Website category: sports
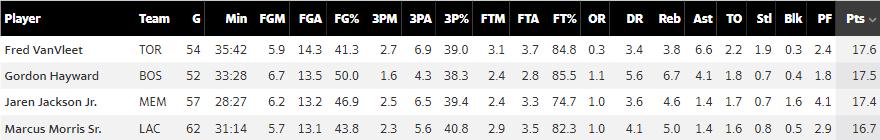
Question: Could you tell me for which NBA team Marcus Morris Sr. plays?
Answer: LAC

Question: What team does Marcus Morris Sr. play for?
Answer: LAC

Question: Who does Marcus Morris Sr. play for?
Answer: LAC

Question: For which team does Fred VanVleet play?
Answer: TOR

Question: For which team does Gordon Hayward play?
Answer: BOS

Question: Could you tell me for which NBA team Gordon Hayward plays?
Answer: BOS

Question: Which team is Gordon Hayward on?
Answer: BOS

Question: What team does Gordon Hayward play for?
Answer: BOS

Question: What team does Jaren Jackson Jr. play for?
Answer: MEM

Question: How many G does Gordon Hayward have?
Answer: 52

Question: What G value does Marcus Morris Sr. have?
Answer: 62

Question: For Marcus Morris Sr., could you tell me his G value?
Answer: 62

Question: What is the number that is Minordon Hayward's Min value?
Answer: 33:28

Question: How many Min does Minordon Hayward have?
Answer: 33:28

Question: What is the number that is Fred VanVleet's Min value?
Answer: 35:42

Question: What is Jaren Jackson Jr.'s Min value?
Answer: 28:27

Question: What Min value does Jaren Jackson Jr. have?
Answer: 28:27

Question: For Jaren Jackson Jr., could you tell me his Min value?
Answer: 28:27

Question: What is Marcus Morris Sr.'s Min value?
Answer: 31:14

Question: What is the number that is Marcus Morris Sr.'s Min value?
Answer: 31:14

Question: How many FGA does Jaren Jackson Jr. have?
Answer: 13.2

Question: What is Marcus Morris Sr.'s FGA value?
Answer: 13.1

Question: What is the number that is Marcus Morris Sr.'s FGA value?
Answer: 13.1

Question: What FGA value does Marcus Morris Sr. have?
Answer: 13.1

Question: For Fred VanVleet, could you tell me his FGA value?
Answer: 14.3

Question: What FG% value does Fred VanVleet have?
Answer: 41.3

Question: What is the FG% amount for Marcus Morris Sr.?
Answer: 43.8

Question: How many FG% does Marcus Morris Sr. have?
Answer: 43.8

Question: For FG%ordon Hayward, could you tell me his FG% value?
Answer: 50.0

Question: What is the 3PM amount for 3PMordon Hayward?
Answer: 1.6

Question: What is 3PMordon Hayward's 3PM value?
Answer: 1.6

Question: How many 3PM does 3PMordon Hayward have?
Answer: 1.6

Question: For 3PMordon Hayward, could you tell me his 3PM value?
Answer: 1.6

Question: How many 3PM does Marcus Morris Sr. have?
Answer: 2.3

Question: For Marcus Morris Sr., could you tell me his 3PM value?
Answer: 2.3

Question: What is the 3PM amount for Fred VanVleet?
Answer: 2.7

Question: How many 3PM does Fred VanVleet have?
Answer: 2.7

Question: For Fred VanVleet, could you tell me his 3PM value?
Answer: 2.7

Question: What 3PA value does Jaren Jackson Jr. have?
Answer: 6.5

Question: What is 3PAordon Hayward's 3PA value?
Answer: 4.3

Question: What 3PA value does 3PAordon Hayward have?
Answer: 4.3

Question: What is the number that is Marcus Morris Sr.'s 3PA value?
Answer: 5.6

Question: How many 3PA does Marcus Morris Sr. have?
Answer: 5.6

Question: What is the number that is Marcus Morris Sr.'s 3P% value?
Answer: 40.8

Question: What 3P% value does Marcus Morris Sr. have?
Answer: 40.8

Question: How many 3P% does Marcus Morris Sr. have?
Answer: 40.8

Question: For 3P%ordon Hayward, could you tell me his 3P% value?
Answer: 38.3

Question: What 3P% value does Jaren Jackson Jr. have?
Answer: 39.4

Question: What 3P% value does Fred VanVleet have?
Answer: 39.0

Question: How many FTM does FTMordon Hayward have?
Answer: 2.4

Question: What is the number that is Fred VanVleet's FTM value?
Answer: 3.1

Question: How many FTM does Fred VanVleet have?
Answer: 3.1

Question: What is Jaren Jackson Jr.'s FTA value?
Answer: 3.3

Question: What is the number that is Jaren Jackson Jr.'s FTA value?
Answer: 3.3

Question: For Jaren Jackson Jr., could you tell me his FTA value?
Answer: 3.3

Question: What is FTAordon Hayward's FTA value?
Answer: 2.8

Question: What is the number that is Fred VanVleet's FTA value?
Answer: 3.7

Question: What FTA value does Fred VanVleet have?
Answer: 3.7

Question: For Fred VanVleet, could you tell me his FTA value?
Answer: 3.7

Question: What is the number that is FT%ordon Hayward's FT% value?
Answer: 85.5

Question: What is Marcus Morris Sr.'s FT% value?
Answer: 82.3

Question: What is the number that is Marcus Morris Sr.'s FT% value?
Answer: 82.3

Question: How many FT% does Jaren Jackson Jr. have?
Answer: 74.7

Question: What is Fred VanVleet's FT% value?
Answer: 84.8